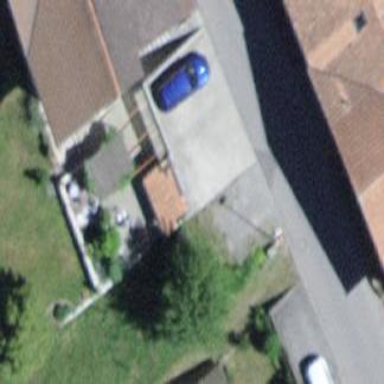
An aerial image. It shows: View of roof of building.